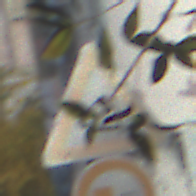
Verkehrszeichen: SeitenwindVonRechts
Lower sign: UeberholverbotKraftfahrzeuge
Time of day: MorningAfternoon
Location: Outdoor (Urban)
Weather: PartlyCloudy
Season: NotSpecified
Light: Natural